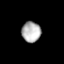
Tissue: skin
Cell type: Fibroblasts
Senescence score: 0.7332
Nuclear area (px): 384
Mean DAPI intensity: 177.286